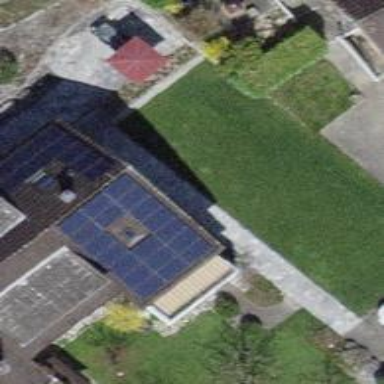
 consisting of solar photovoltaic panels."